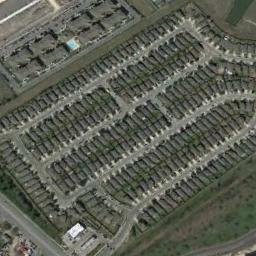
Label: mobile_home_park